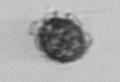
Label: Syracosphaera_pulchra